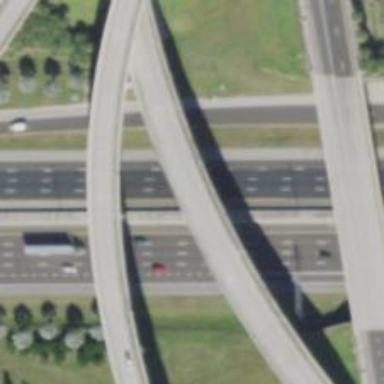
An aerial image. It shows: Bridge over motorway_link.